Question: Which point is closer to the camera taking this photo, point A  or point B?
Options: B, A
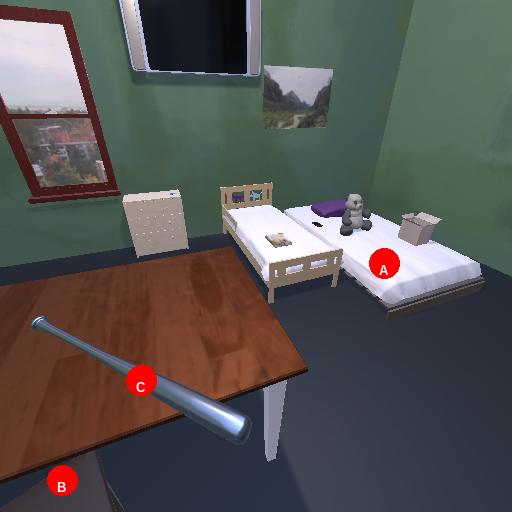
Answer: B